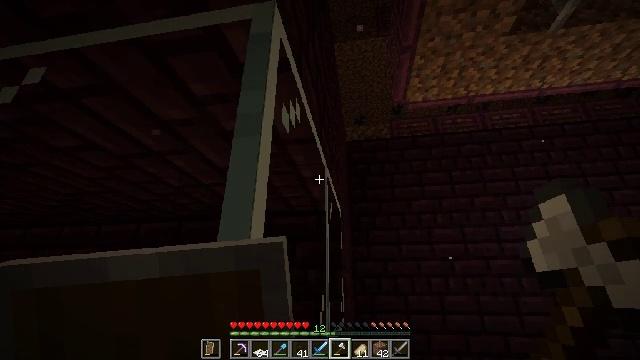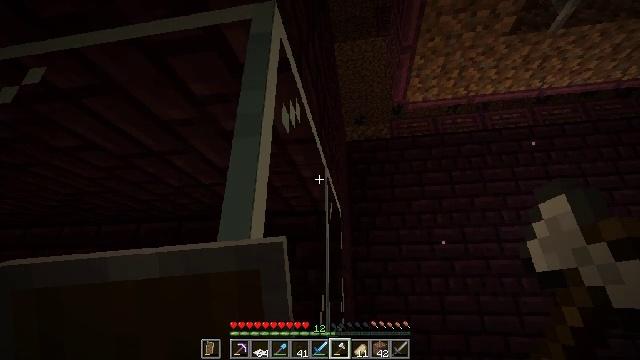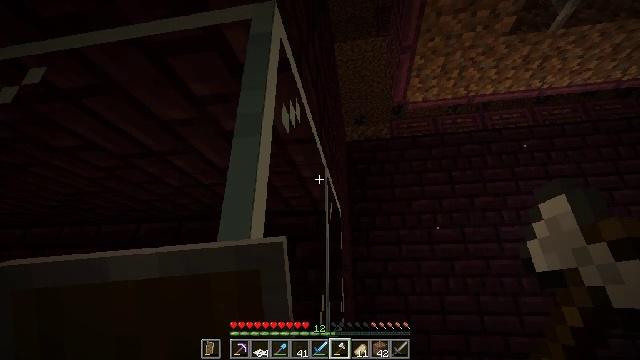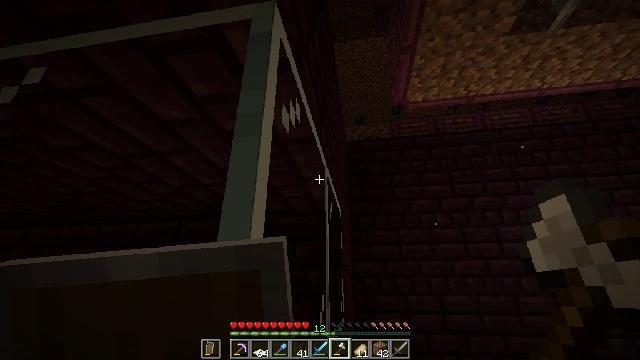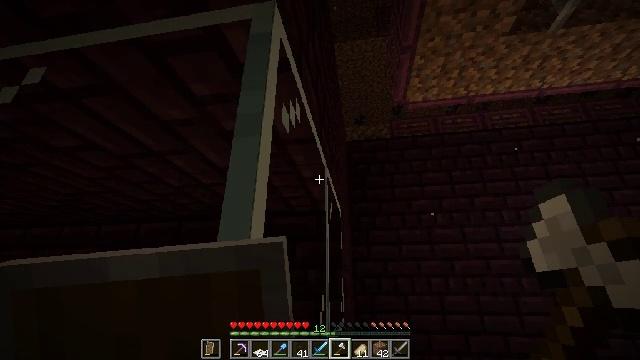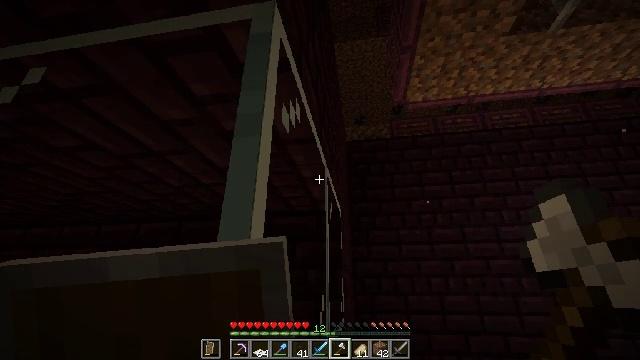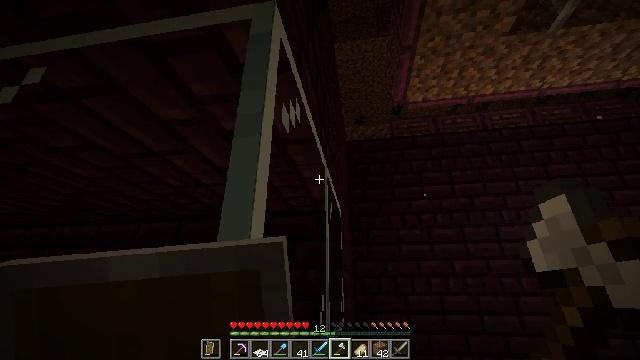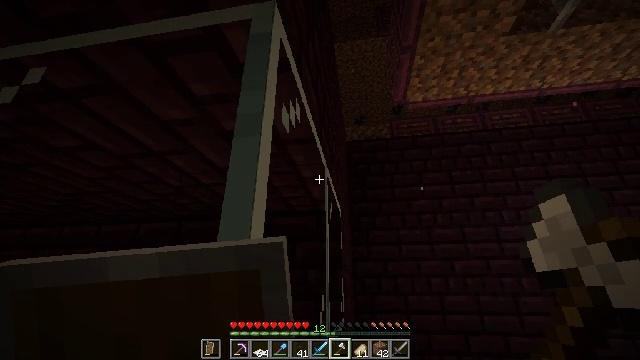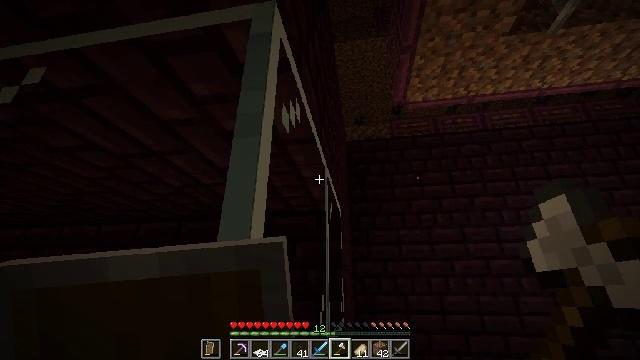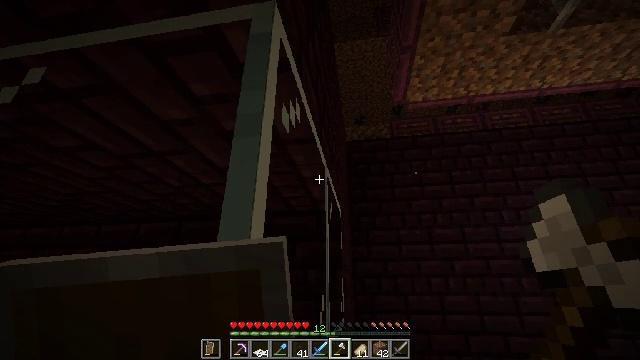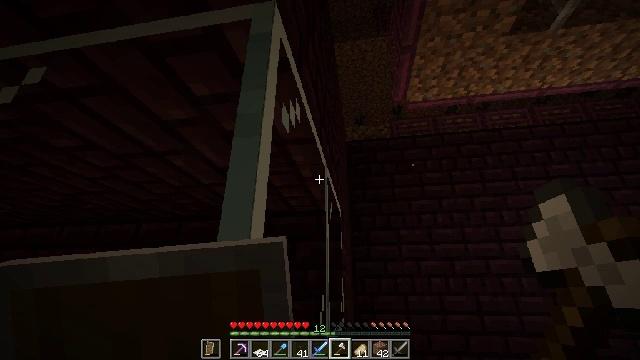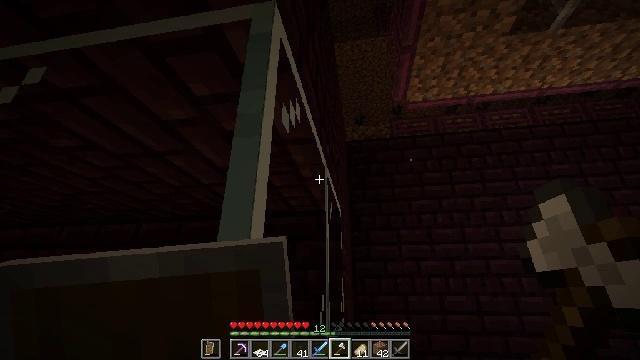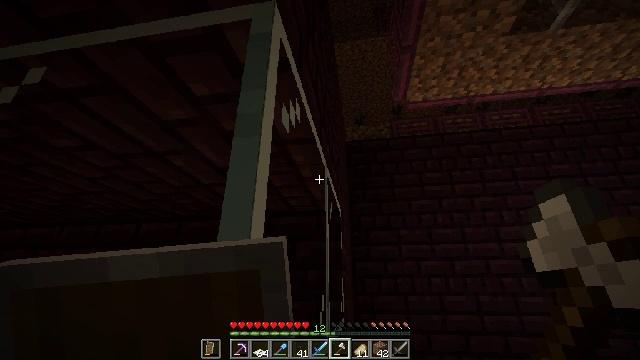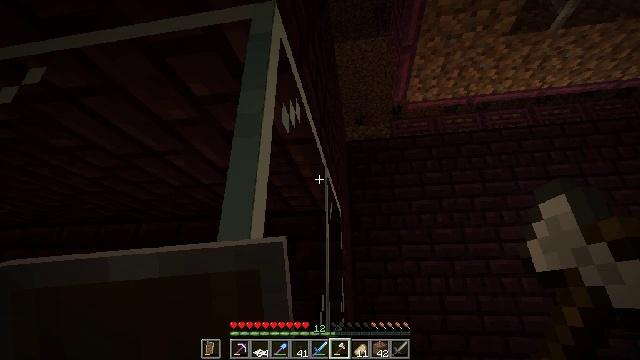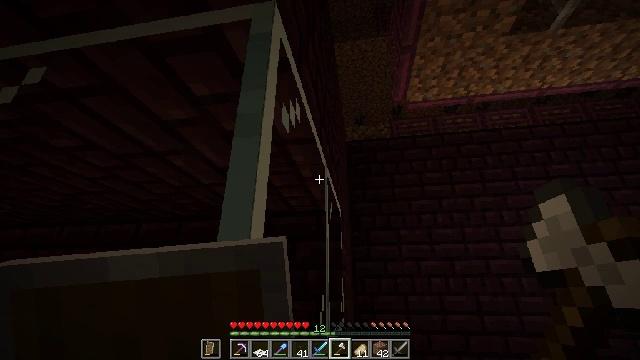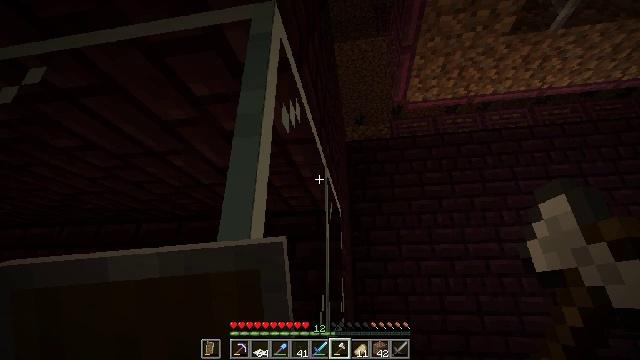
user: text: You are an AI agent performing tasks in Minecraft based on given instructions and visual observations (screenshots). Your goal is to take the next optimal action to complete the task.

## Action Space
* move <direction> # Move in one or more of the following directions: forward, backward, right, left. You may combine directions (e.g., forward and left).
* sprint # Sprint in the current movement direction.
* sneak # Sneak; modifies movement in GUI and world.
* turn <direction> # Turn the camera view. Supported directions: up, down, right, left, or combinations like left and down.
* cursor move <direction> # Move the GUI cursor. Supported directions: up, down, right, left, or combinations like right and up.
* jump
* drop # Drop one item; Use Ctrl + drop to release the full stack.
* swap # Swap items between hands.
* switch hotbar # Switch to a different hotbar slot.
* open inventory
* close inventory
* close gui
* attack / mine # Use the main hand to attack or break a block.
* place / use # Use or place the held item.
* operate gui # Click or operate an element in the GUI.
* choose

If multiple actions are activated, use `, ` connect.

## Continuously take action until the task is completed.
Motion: motion action
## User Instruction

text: Dig up the nether brick slab.
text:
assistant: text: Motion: sneak
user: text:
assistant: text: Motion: sneak
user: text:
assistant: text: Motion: sneak
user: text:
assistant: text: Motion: sneak
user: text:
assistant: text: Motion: sneak
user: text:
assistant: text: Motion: sneak
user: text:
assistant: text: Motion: sneak
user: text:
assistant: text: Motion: sneak
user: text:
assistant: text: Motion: sneak
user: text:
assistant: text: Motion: sneak
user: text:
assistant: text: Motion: sneak
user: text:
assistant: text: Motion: sneak
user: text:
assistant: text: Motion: sneak
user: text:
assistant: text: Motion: sneak
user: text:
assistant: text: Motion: sneak
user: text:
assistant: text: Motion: sneak
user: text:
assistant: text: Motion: sneak
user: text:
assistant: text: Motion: sneak
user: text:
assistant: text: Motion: sneak
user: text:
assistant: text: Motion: sneak
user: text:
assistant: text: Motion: sneak
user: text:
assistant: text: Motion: sneak
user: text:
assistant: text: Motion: sneak
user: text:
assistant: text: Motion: sneak
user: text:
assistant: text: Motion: sneak
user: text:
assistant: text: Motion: sneak
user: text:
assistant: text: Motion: sneak
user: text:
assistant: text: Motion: sneak
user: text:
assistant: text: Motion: sneak
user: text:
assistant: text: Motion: sneak